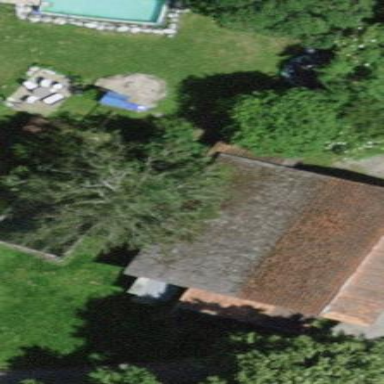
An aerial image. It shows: Rural barn.